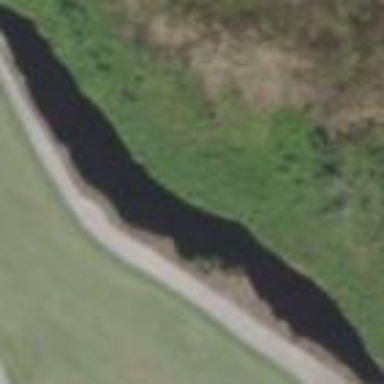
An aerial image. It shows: Water hazard on golf course. The hazard is natural water feature.